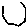
Label: hexagon